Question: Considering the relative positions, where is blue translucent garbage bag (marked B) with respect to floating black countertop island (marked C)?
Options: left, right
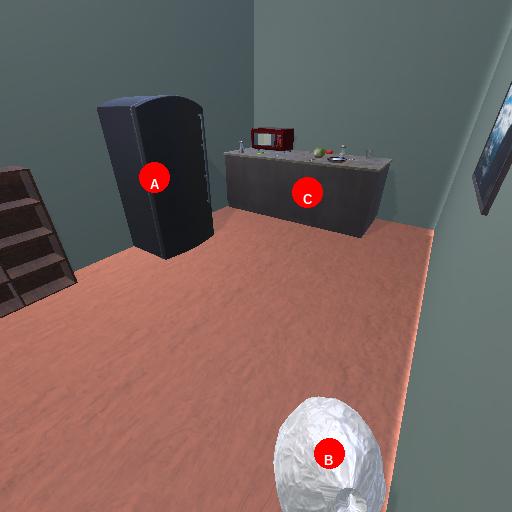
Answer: left